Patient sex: F
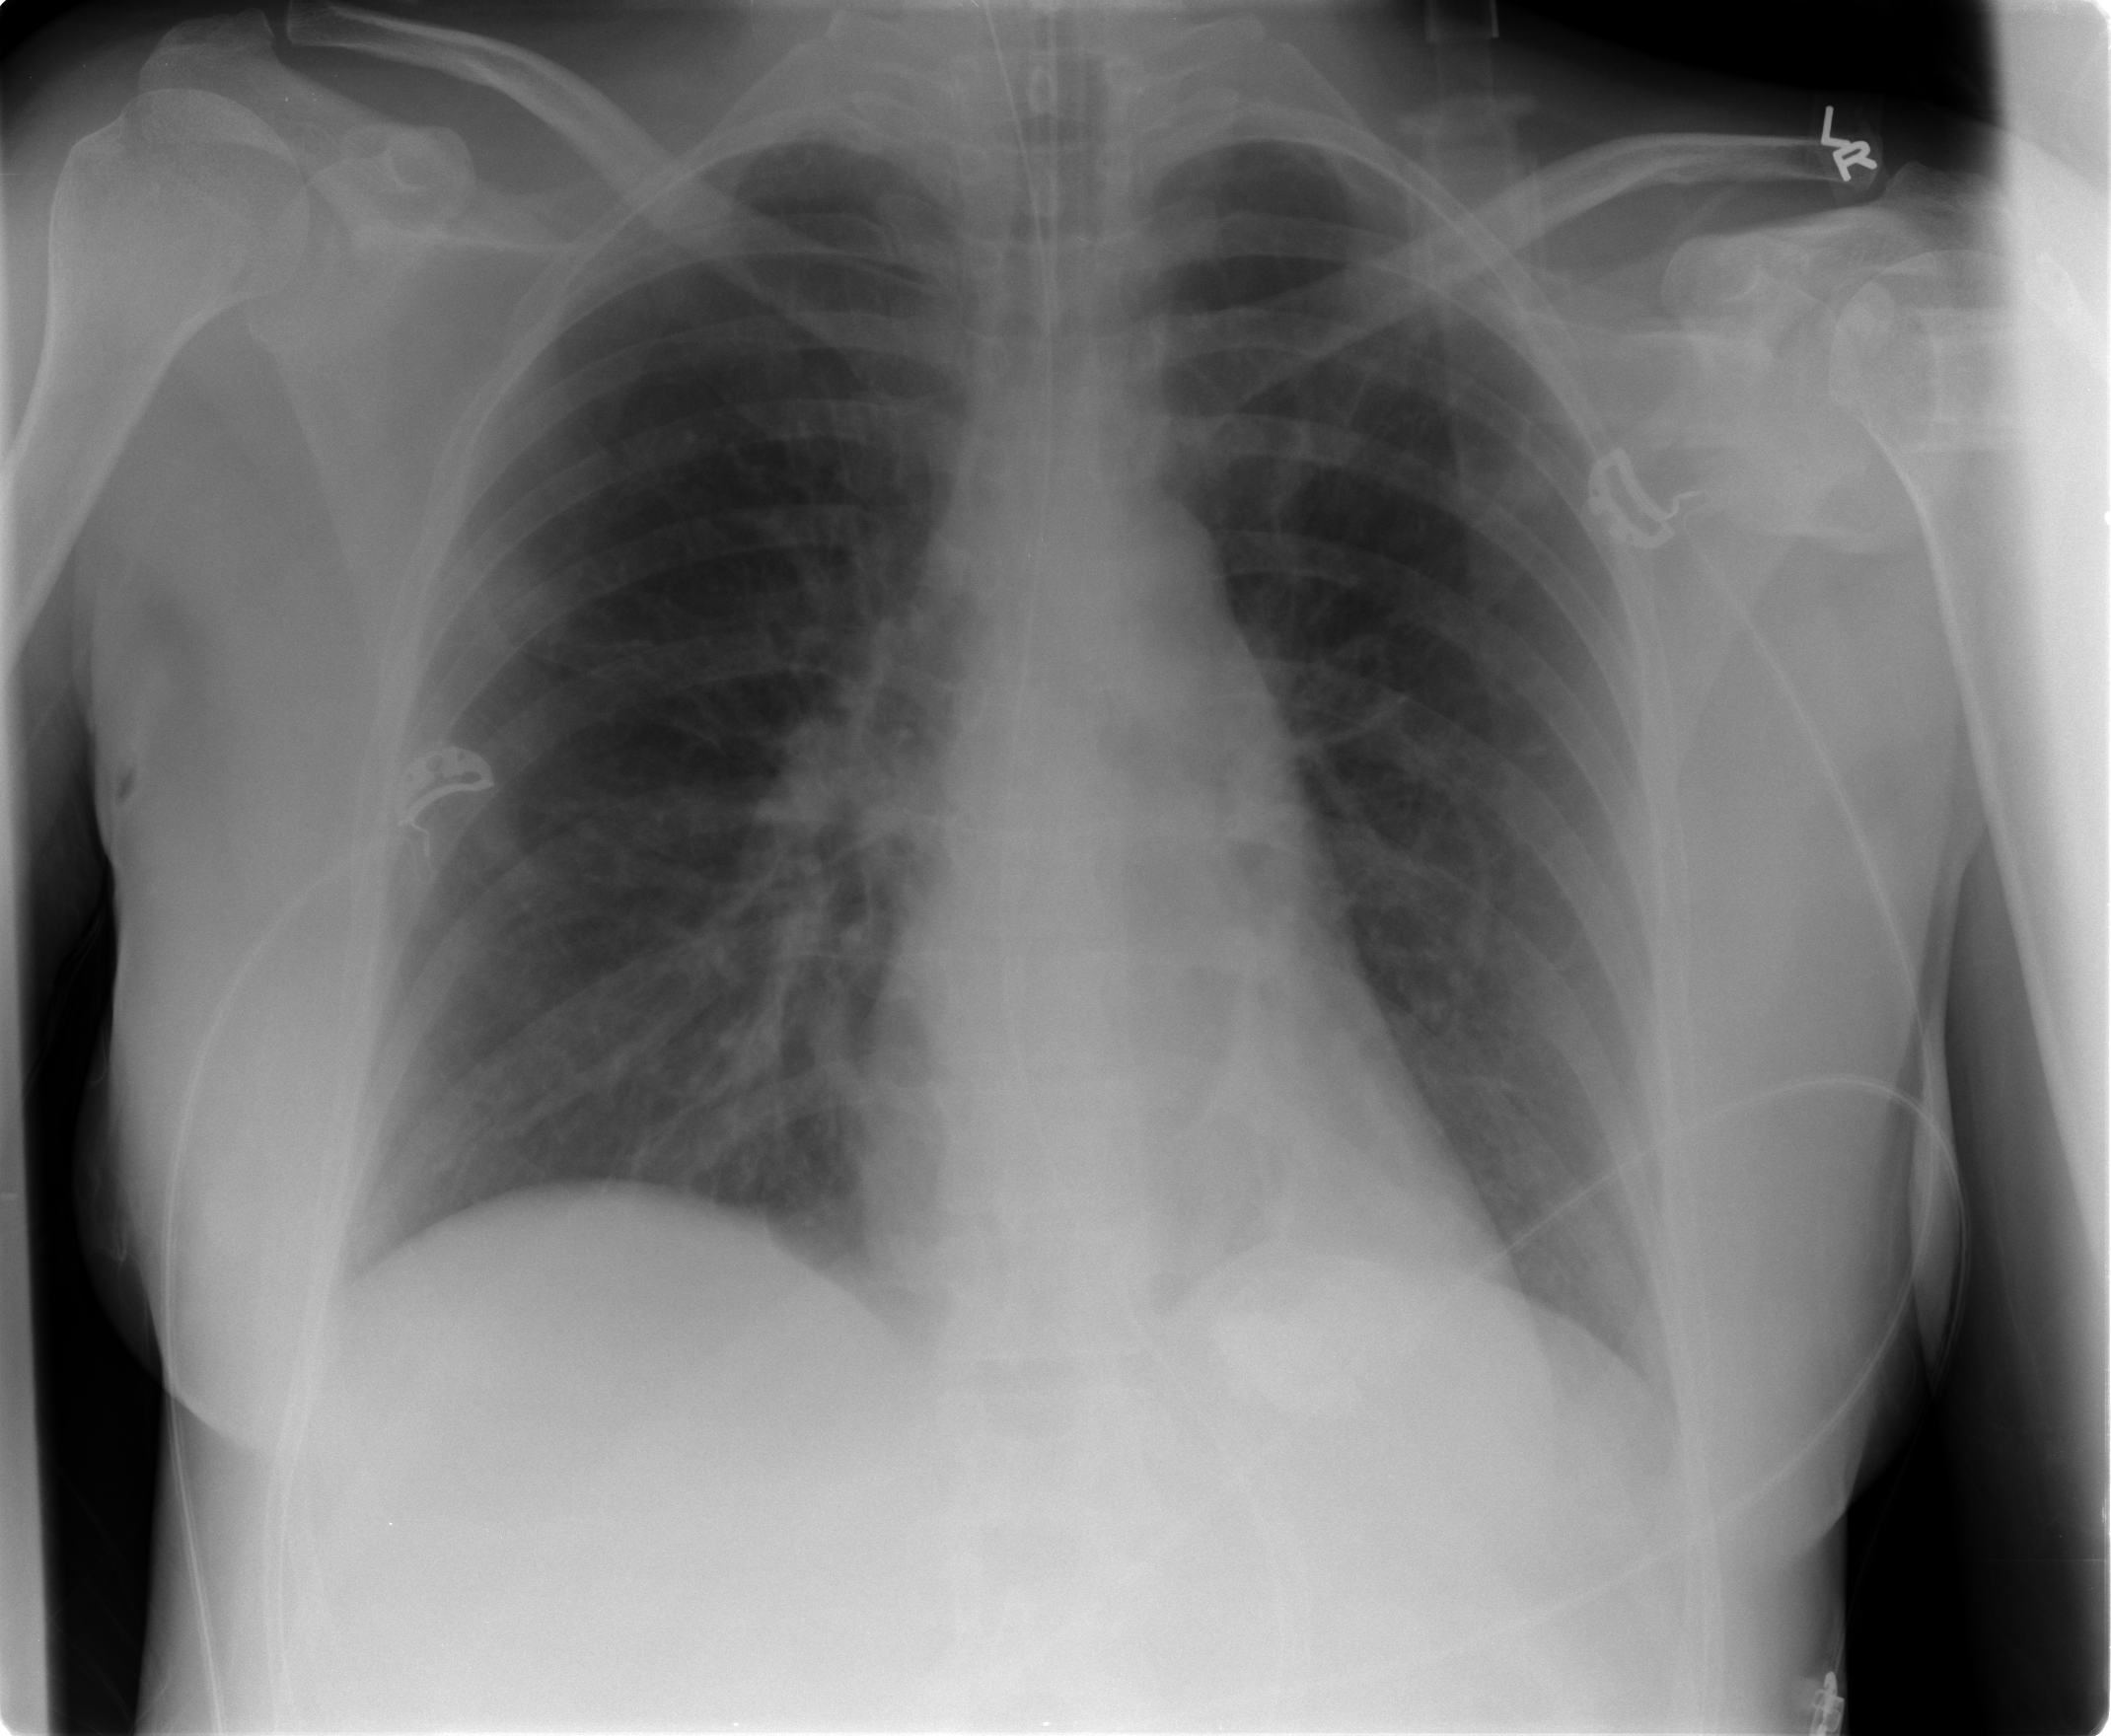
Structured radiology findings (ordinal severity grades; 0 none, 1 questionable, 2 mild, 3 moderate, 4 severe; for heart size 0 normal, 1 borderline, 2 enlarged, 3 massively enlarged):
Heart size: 0
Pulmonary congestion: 1
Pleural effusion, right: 0
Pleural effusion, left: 0
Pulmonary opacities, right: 0
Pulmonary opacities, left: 0
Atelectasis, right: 0
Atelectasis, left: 0